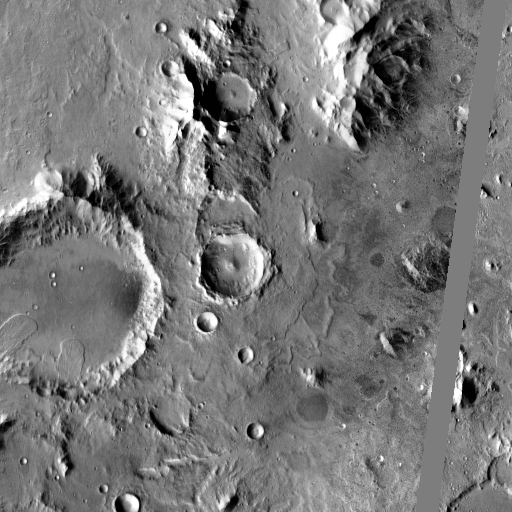
Crater classes present: Background, Other, Layered, Buried